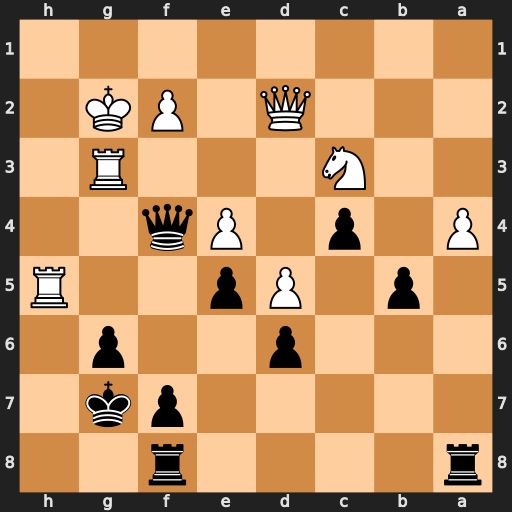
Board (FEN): r4r2/5pk1/3p2p1/1p1Pp2R/P1p1Pq2/2N3R1/3Q1PK1/8
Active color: b
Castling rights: -
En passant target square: -
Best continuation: Qxd2